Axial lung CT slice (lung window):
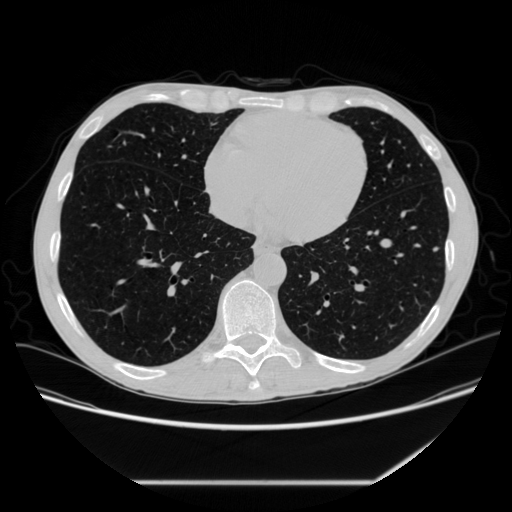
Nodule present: yes
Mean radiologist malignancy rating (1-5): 2